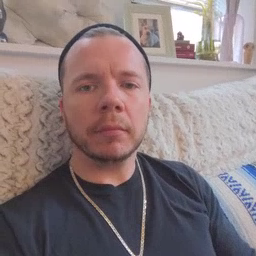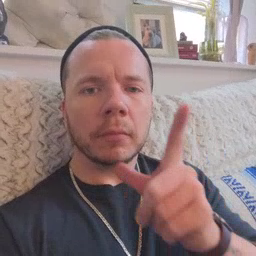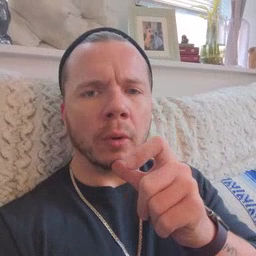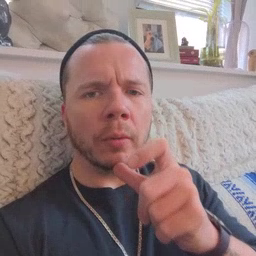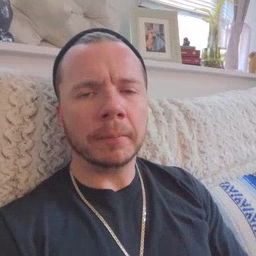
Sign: who